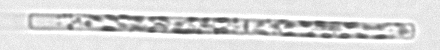
Label: Leptocylindrus